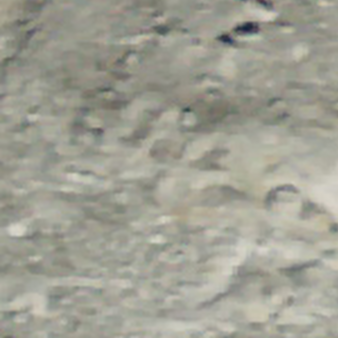
Label: other